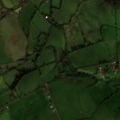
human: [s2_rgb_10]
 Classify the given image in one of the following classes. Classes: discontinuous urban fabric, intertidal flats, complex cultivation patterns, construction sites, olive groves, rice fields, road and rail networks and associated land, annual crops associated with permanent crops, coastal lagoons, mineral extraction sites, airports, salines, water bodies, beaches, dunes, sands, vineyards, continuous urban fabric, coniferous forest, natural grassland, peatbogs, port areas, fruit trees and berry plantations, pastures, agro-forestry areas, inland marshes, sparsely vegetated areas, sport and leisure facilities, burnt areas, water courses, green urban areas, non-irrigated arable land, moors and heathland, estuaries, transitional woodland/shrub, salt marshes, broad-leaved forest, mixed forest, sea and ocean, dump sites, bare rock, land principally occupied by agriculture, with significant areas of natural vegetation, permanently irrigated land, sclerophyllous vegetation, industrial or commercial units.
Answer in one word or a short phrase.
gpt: pastures